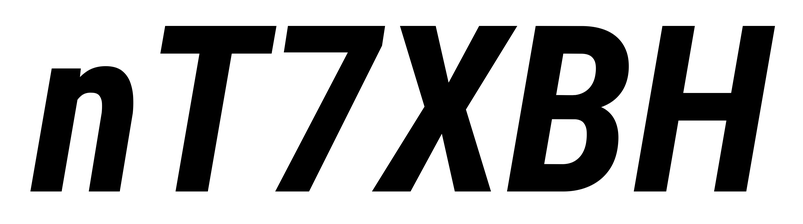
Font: Roboto-Italic_Condensed_Bold_Italic